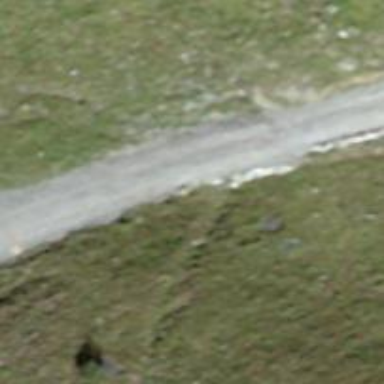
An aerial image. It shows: Gravel track with excellent visibility.